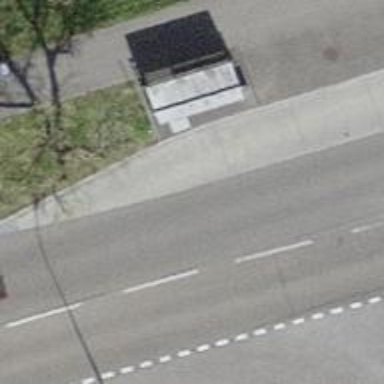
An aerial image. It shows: Platform for public transport with shelter.